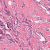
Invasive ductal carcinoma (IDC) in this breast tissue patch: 1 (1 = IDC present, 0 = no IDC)